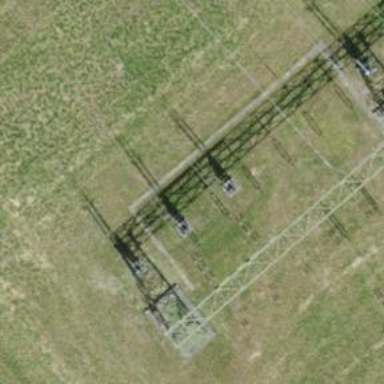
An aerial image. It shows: Power line in the image.